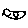
Label: bird